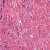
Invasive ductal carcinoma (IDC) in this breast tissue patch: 0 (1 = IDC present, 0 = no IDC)